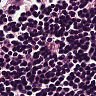
Metastatic tissue present: no